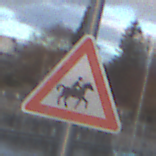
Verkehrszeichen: ReiterLinks
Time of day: SunriseSunset
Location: Outdoor (Suburban)
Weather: PartlyCloudy
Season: NotSpecified
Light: Natural